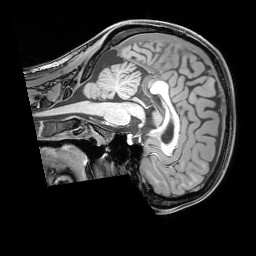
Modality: T1w
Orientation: sagittal
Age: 24
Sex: female
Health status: healthy
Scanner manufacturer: siemens
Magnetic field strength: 3 T
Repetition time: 1.65 s
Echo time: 0.00182 s